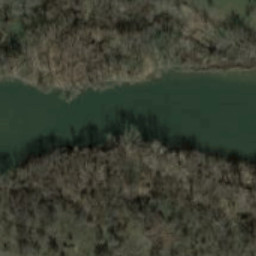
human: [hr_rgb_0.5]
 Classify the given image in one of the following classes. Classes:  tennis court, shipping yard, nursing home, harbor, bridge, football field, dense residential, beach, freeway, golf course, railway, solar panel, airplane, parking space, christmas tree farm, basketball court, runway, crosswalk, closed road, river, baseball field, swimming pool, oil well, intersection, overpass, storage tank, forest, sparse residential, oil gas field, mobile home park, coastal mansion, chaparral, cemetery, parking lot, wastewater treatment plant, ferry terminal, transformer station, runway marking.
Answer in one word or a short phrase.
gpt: river